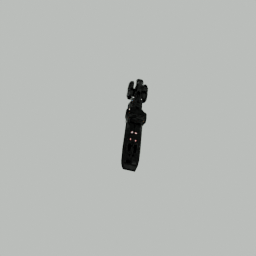
Label: mechanical